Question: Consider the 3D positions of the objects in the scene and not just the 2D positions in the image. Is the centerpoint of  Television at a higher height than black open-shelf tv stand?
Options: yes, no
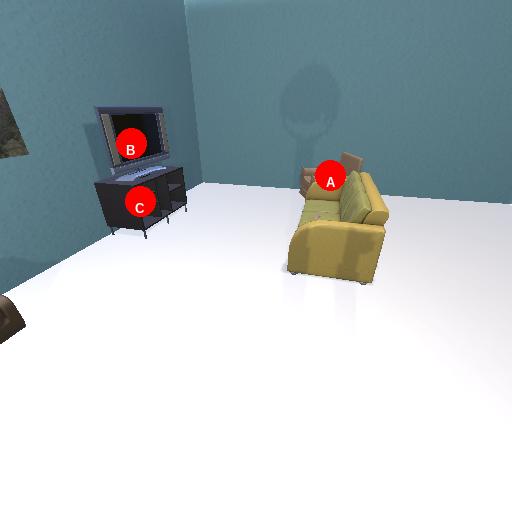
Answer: yes